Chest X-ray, AP view. Patient: 52 years old, sex F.
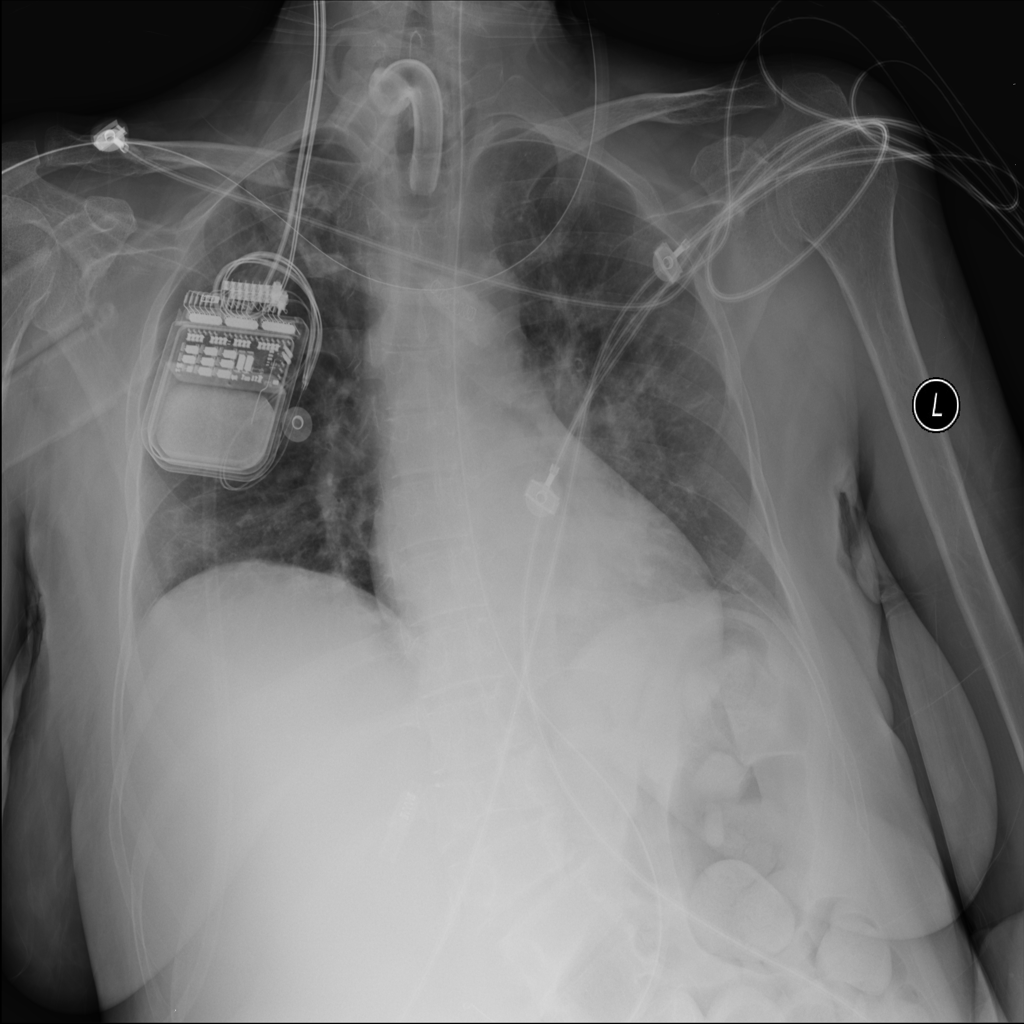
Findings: No Finding